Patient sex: M
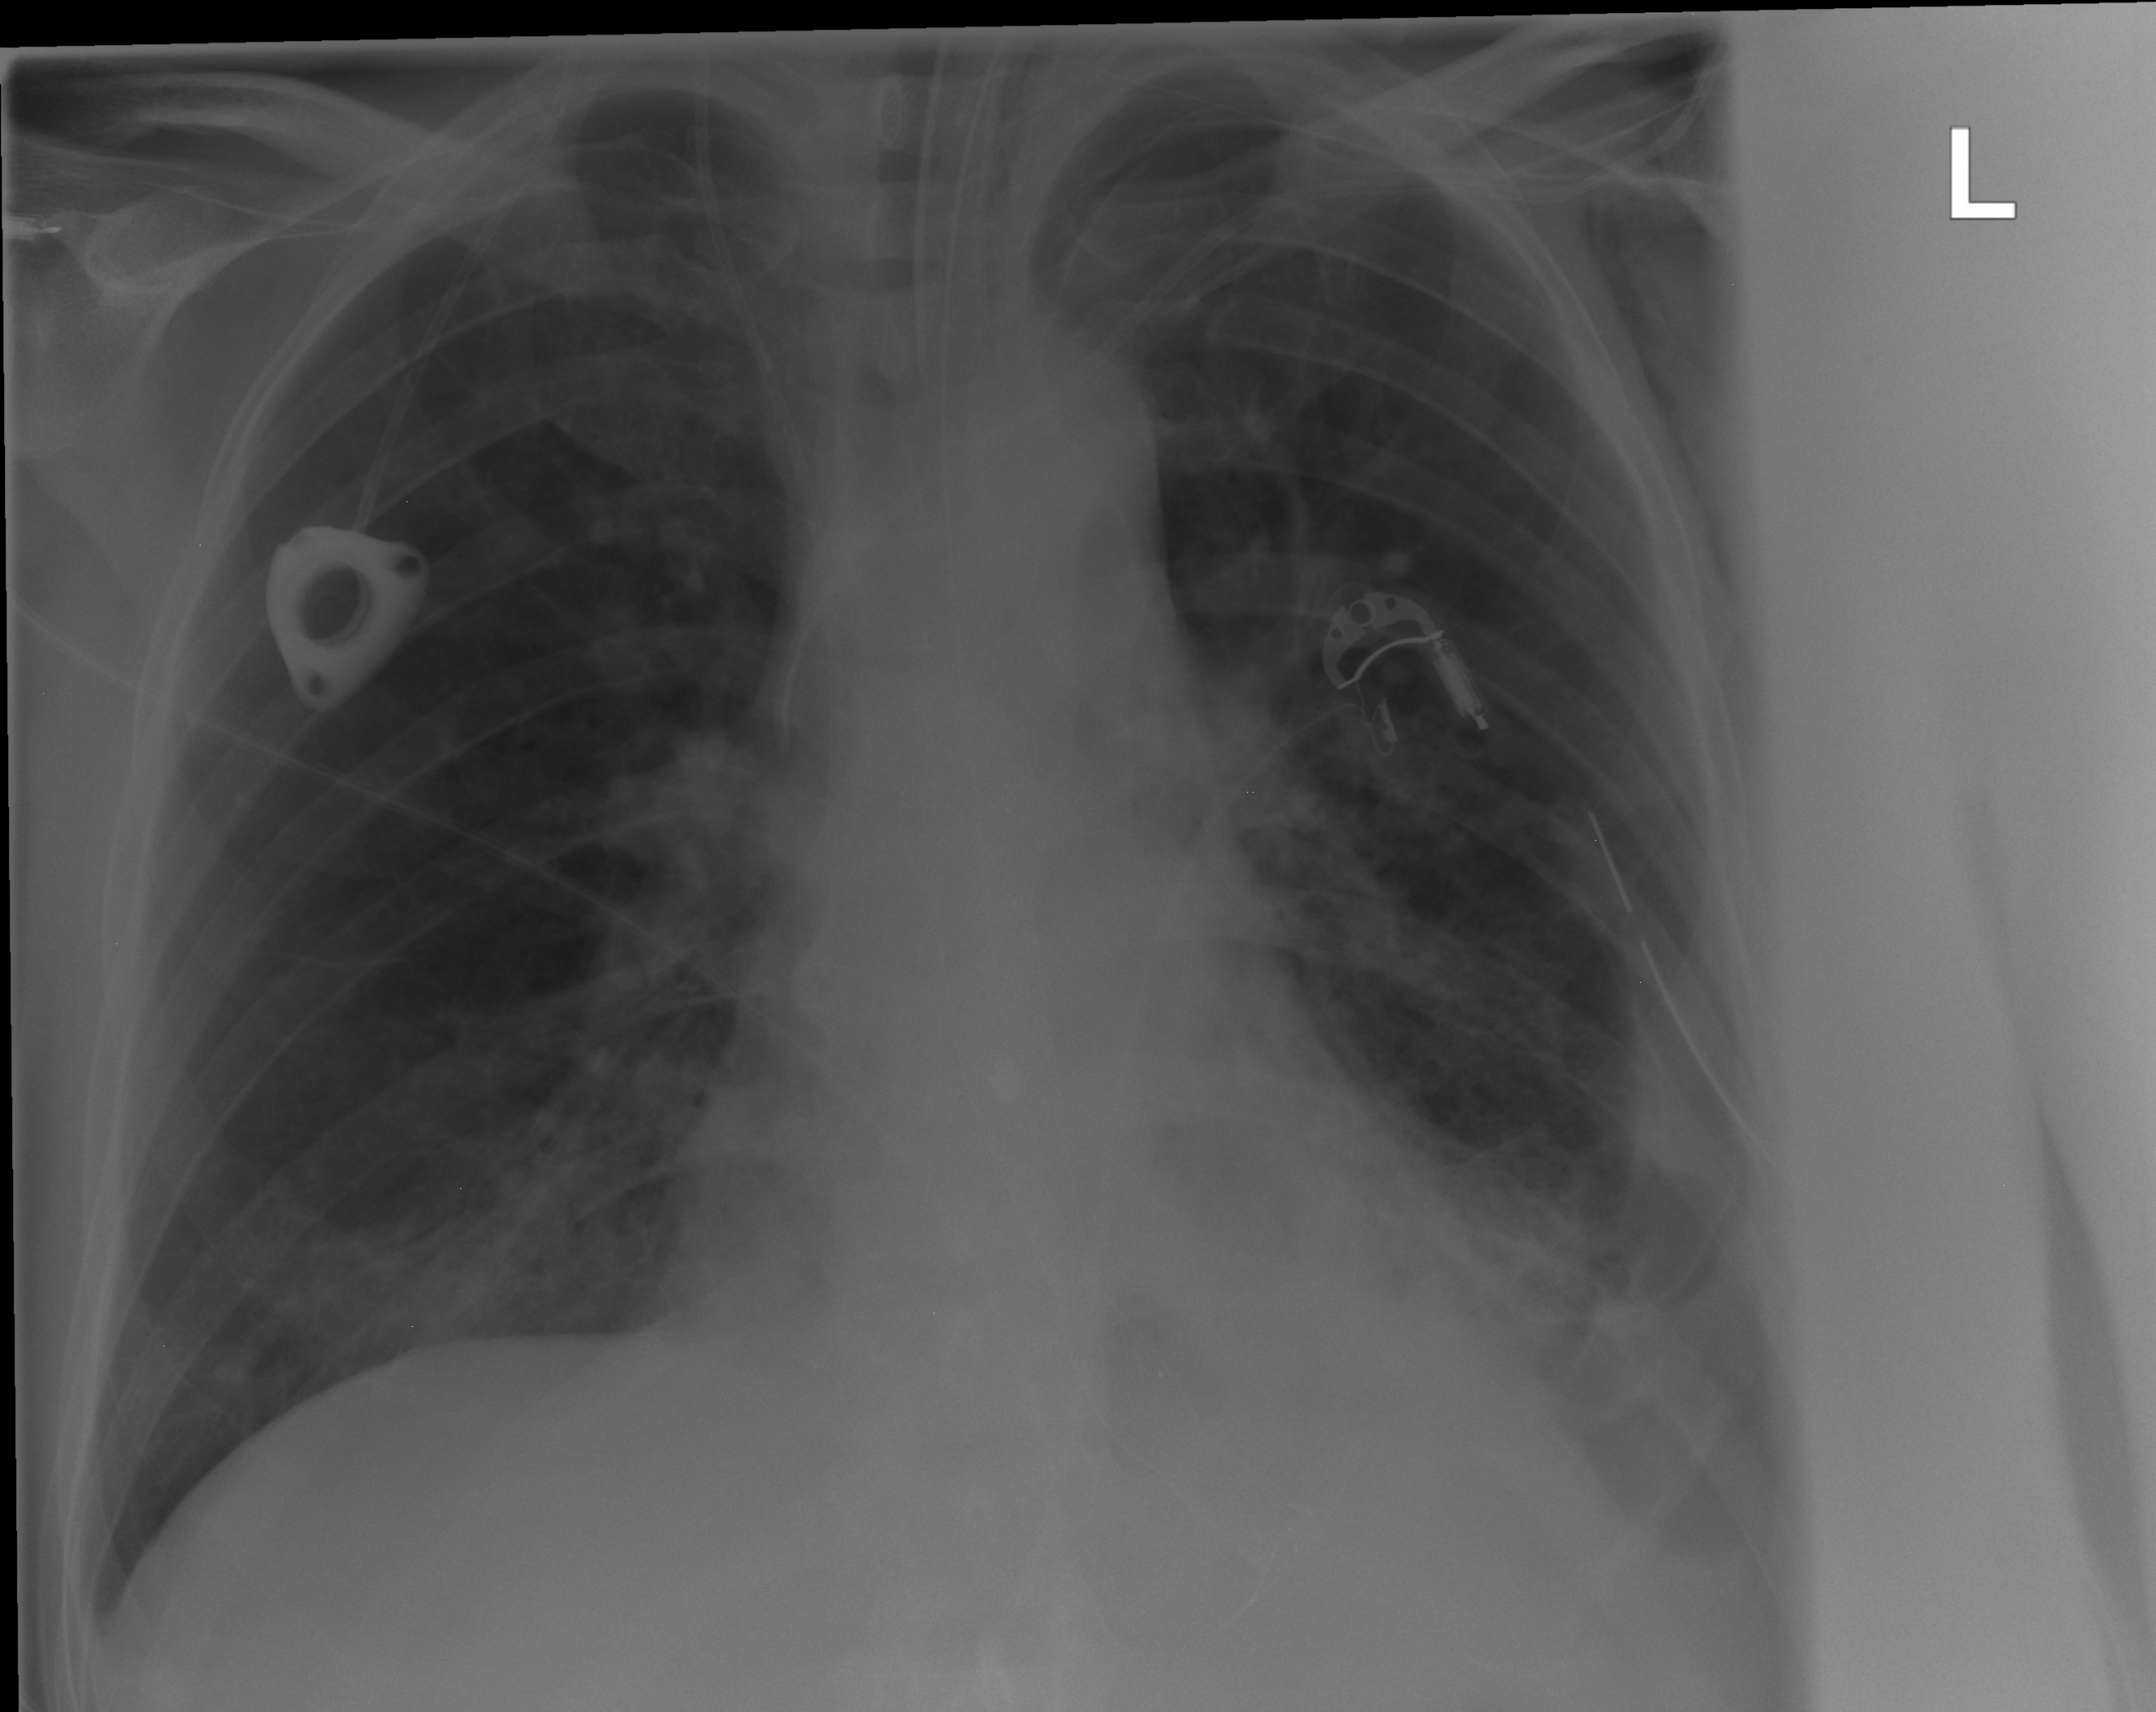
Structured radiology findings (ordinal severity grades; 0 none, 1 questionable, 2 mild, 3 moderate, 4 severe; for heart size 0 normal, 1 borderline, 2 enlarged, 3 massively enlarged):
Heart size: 0
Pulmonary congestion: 0
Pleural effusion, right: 0
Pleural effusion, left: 0
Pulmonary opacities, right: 2
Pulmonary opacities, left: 2
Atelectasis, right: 0
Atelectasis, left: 2